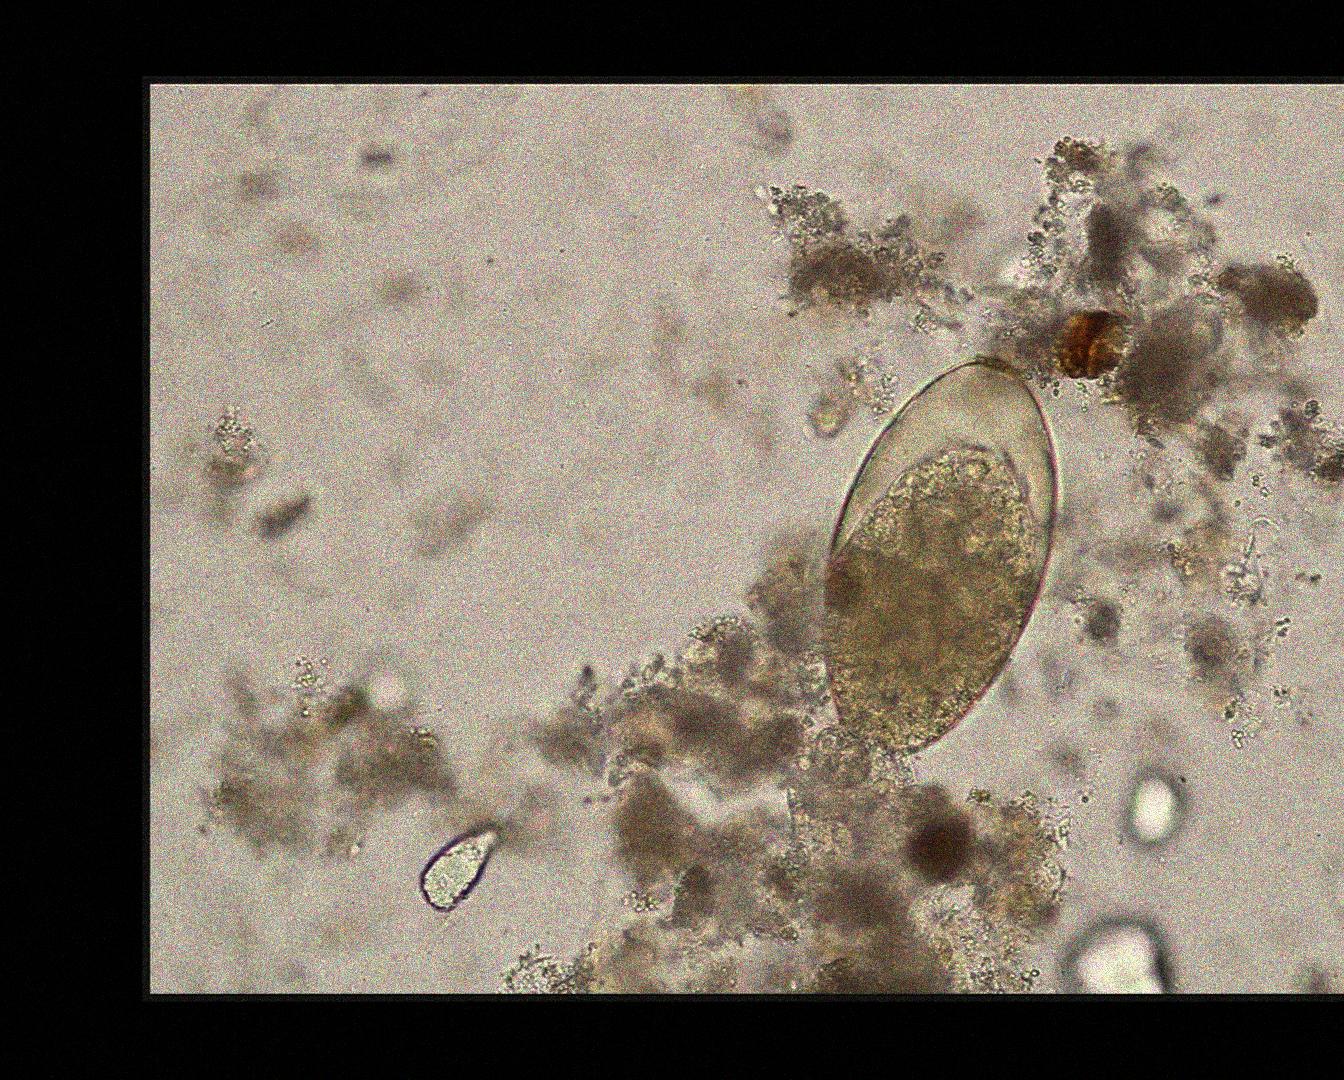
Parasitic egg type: Fasciolopsis buski